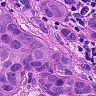
Metastatic tissue present: yes